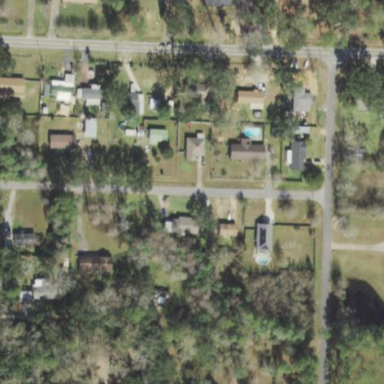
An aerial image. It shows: This residential area consists of single-family homes.